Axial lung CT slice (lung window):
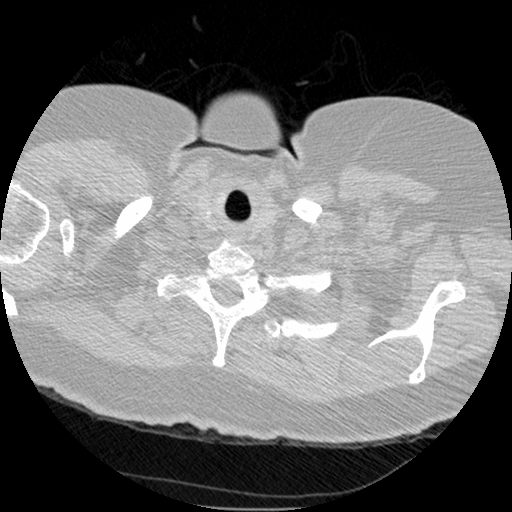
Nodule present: no